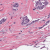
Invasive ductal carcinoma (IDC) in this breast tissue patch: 1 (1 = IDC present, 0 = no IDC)